Field crop: maize
Growth stage: 2
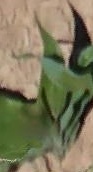
Species: maize